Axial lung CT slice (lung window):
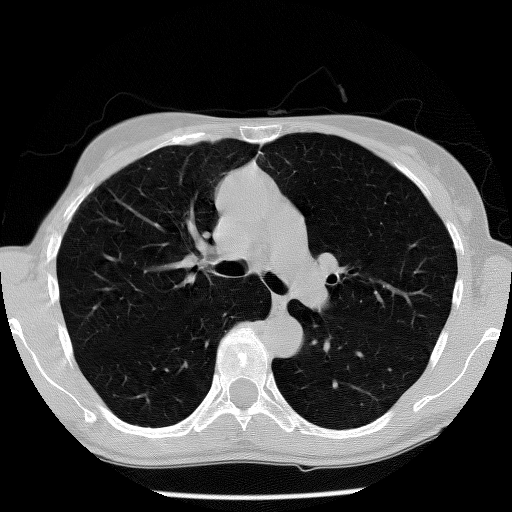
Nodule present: no